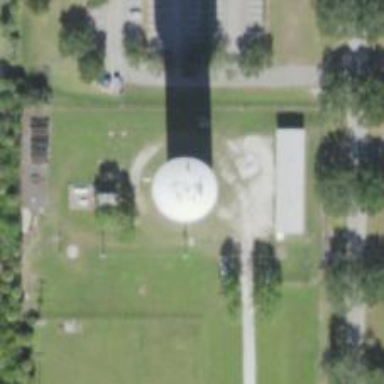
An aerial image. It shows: Water tower that is man-made.